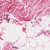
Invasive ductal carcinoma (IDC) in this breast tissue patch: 0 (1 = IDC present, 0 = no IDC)